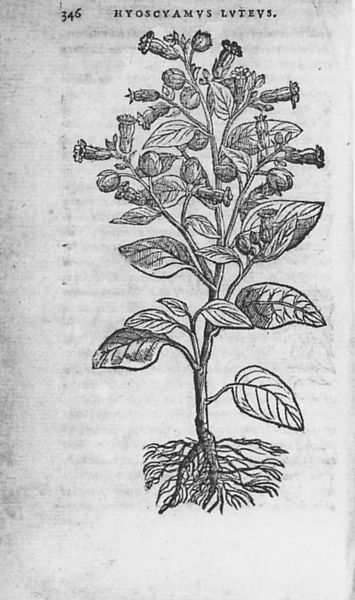
Titel: Buch ,Purgantium aliarumque eo facientum’
Künstler: Rembert Dodoens
Standort: Herstellungsort: Antwerpen (EU - NL)
Institution: New York, Public Library, Arents Collection, Astor, Lenox and Tilden Foundations
Schlagwörter: blätter, blume, schwarz, weiss, blüte, blüten, ast, pflanze, früchte, schrift, studie, grafik, buch, wurzel, stengel, druck, buchstaben, wurzeln, glocke, knospen, zahl, botanik, legende, wissenschaft, latein, samen, sta, grafok, 346, hyoscyamus luteus, blütr